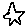
Label: star